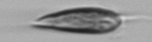
Label: Prorocentrum_triestinum